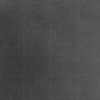
Atmospheric dust classification: dusty